Question: the page does not seem to be writing to the database. I have a feeling this may be a database error rather than the form submission itself. There are no errors that I have found and I can't seem to figure out why the database isn't accepting my parameters. Please see the code and the database structure below. Please let me know if you need more information.
'''
<?php
session_name('shipshapeLogin');
session_set_cookie_params(2*7*24*60*60);
session_start();
define('INCLUDE_CHECK',true);
require('connect.php');
//require_once('business.php');
if(empty($_SESSION['id']))
{
header("Location: index.php");
exit;
}
?>
<!DOCTYPE html>
<html lang="en">
<head>
<meta charset="utf-8" />
<title>Ad Posting</title>
<script type="text/javascript" src="https://ajax.googleapis.com/ajax/libs/jquery/1.3.2/jquery.min.js"></script>
<script src="https://code.jquery.com/jquery-1.9.1.js"></script>
<script src="https://code.jquery.com/ui/1.10.3/jquery-ui.js"></script>
<link rel="stylesheet" type="text/css" href="advertise.css" />
<link rel="stylesheet" href="//code.jquery.com/ui/1.10.4/themes/smoothness/jquery-ui.css">
<script>
$(function() {
$( "#from" ).datepicker({
defaultDate: "+1w",
changeMonth: true,
numberOfMonths: 3,
onClose: function( selectedDate ) {
$( "#to" ).datepicker( "option", "minDate", selectedDate );
}
});
$( "#to" ).datepicker({
defaultDate: "+1w",
changeMonth: true,
numberOfMonths: 3,
onClose: function( selectedDate ) {
$( "#from" ).datepicker( "option", "maxDate", selectedDate );
}
});
});
</script>
</head>
<body>
<div class="container">
<form action="" method="post" class="advertiseform">
<div>
<input class="field" type="text" name="business" id="business" disabled="disabled" placeholder="Business Name" value="<?php echo $_SESSION['username']?>" required="true" />
</div>
<div>
<input class="field" type="text" name="title" id="title" placeholder="Title" value="" size="23" required="true" />
</div>
<div>
<textarea input class="field" type="textarea" name="ad" id="ad" placeholder="Body" required="true">
</textarea>
</div>
<div>
<input type="text" id="from" name="from" placeholder="Valid from:" required="true">
</div>
<div>
<input type="text" id="to" name="to" placeholder="To:" required="true">
</div>
<div>
<button type="button" id="clearbtn">Clear Advertisement</button>
<input type="submit" name="submit" value="Post Advertisement" class="submit" />
</div>
</form>
</div>
<?php
$business_name = $_POST['business'];
$title = $_POST['title'];
$body = $_POST['ad'];
//$valid_date= $_POST['from']." to ". $_POST['to'];
$fromDate = $_POST['from'];
$toDate = $_POST['to'];
$query = "INSERT INTO Businesses_ads ( business_name, title, from, to, body, posted) VALUES ( :business_name, :title, :from, :to, :body, NOW())";
$query_params = array(
':business_name' => $business_name,
':title' => $title,
':from' => $fromDate,
':to' => $toDate,
':body' => $body,
);
try{
$stmt = $db->prepare($query);
$result = $stmt->execute($query_params);
}
catch(PDOException $ex)
{
echo $ex;
}
?>
</body>
</html>
'''

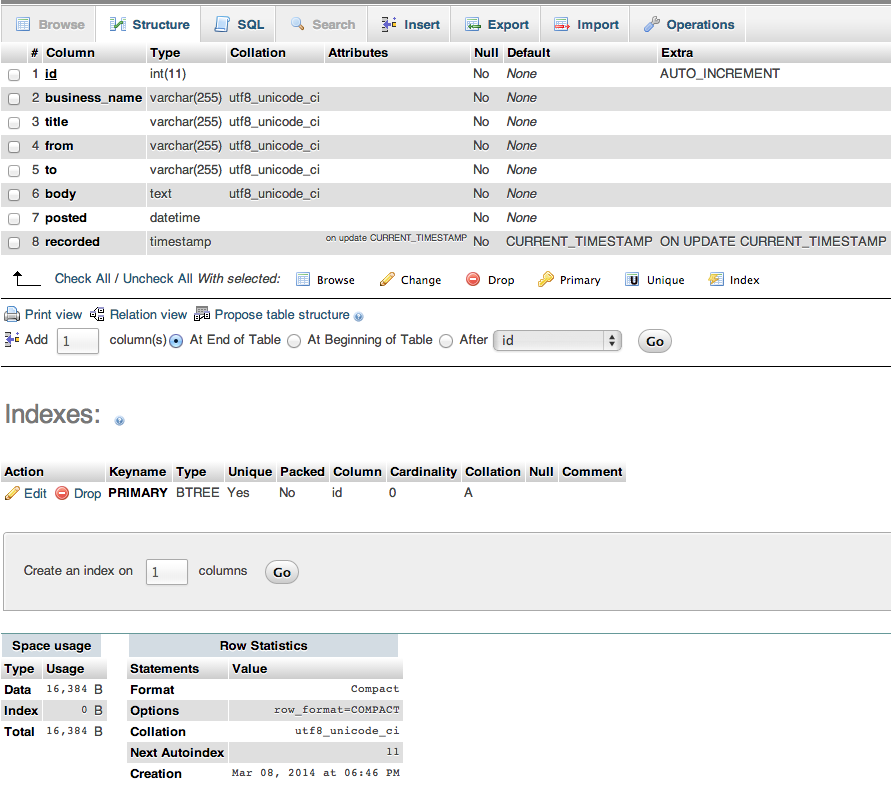
Answer: 'to' and 'from' are <URL> which must be wrapped in backticks
Change:
'''
( business_name, title, from, to, body, posted)
'''
to:
'''
( business_name, title, 'from', 'to', body, posted)
'''